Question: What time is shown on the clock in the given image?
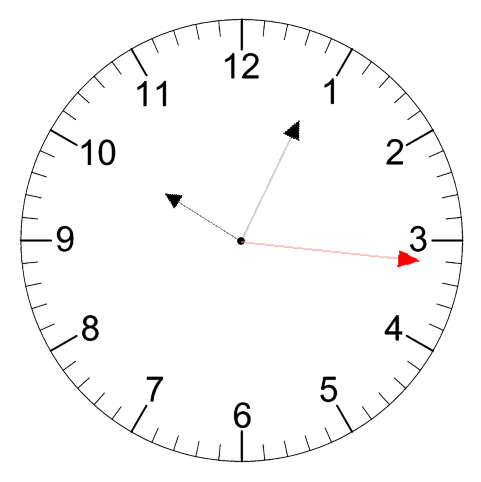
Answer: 10:04:16